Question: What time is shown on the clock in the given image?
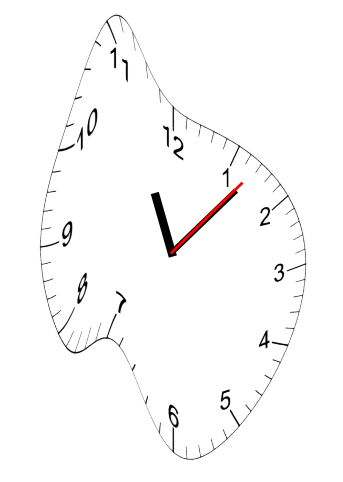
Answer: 11:07:07